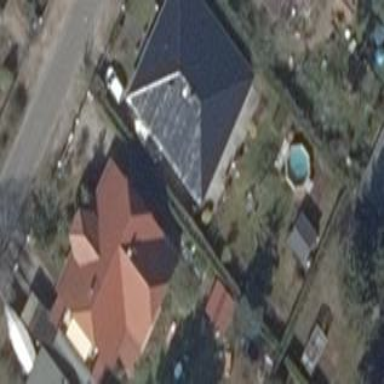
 contrasting with the white walls of the house."